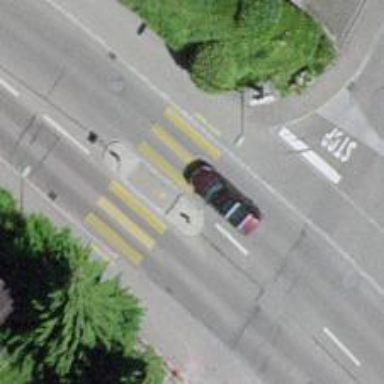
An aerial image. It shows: Uncontrolled zebra crossing on the road.